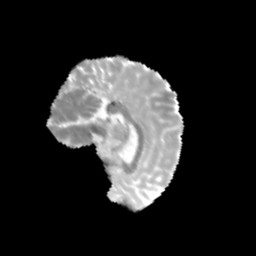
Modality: MD
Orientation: sagittal
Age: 10
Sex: female
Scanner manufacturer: siemens
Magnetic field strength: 3 T
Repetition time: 3.8 s
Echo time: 0.07 s